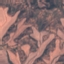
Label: HerbaceousVegetation